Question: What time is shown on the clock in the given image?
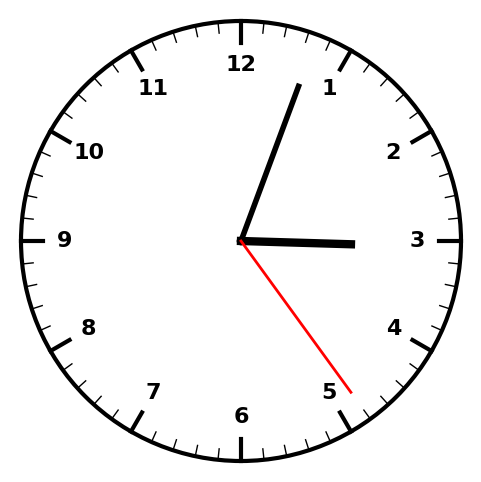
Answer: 03:03:24